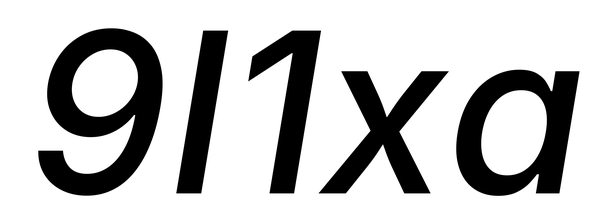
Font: Inter-Italic_Medium_Italic